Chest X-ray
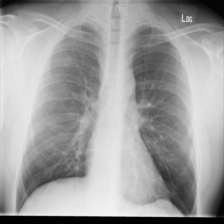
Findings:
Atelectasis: negative
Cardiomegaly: negative
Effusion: negative
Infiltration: negative
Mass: negative
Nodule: negative
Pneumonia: negative
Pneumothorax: negative
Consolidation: negative
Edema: negative
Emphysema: negative
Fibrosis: negative
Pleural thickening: negative
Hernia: negative